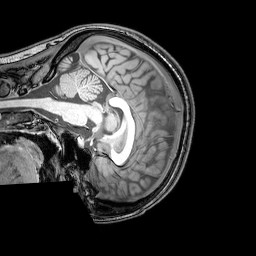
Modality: T1w
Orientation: sagittal
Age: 22
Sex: female
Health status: healthy
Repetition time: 0.081 s
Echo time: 0.037 s